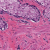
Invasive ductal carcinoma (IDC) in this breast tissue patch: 0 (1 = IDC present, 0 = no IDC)